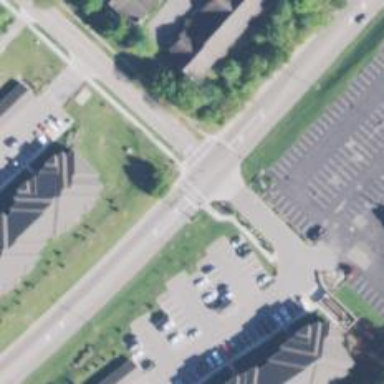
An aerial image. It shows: Marked crossing on the road.